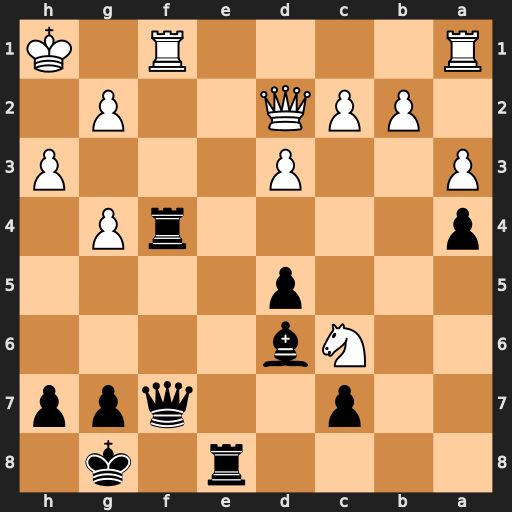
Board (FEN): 4r1k1/2p2qpp/2Nb4/3p4/p4rP1/P2P3P/1PPQ2P1/R4R1K
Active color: b
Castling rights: -
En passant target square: -
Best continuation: Rxf1+ Rxf1 Qxf1#